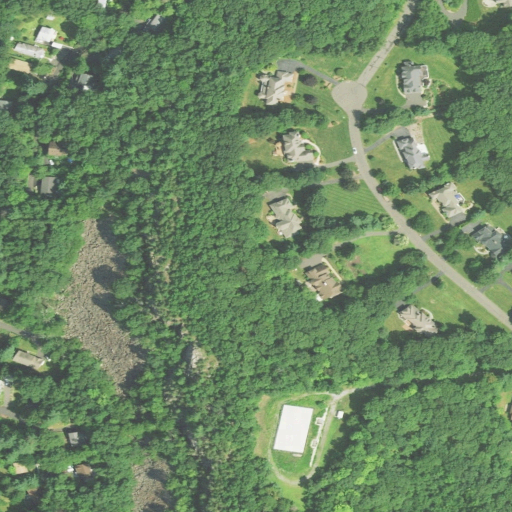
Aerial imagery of mountain in Connecticut named Pond Ledge Hill containing open development, deciduous forest, low intensity development, mixed forest, medium intensity development, woody wetlands, and evergreen forest